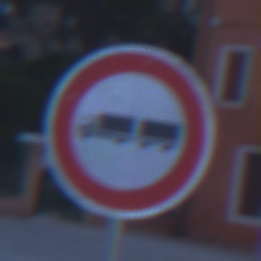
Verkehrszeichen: VerbotLastkraftwagenMitAnhaenger
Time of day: Dawn
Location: Outdoor (Urban)
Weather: PartlyCloudy
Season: NotSpecified
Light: Natural